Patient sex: M
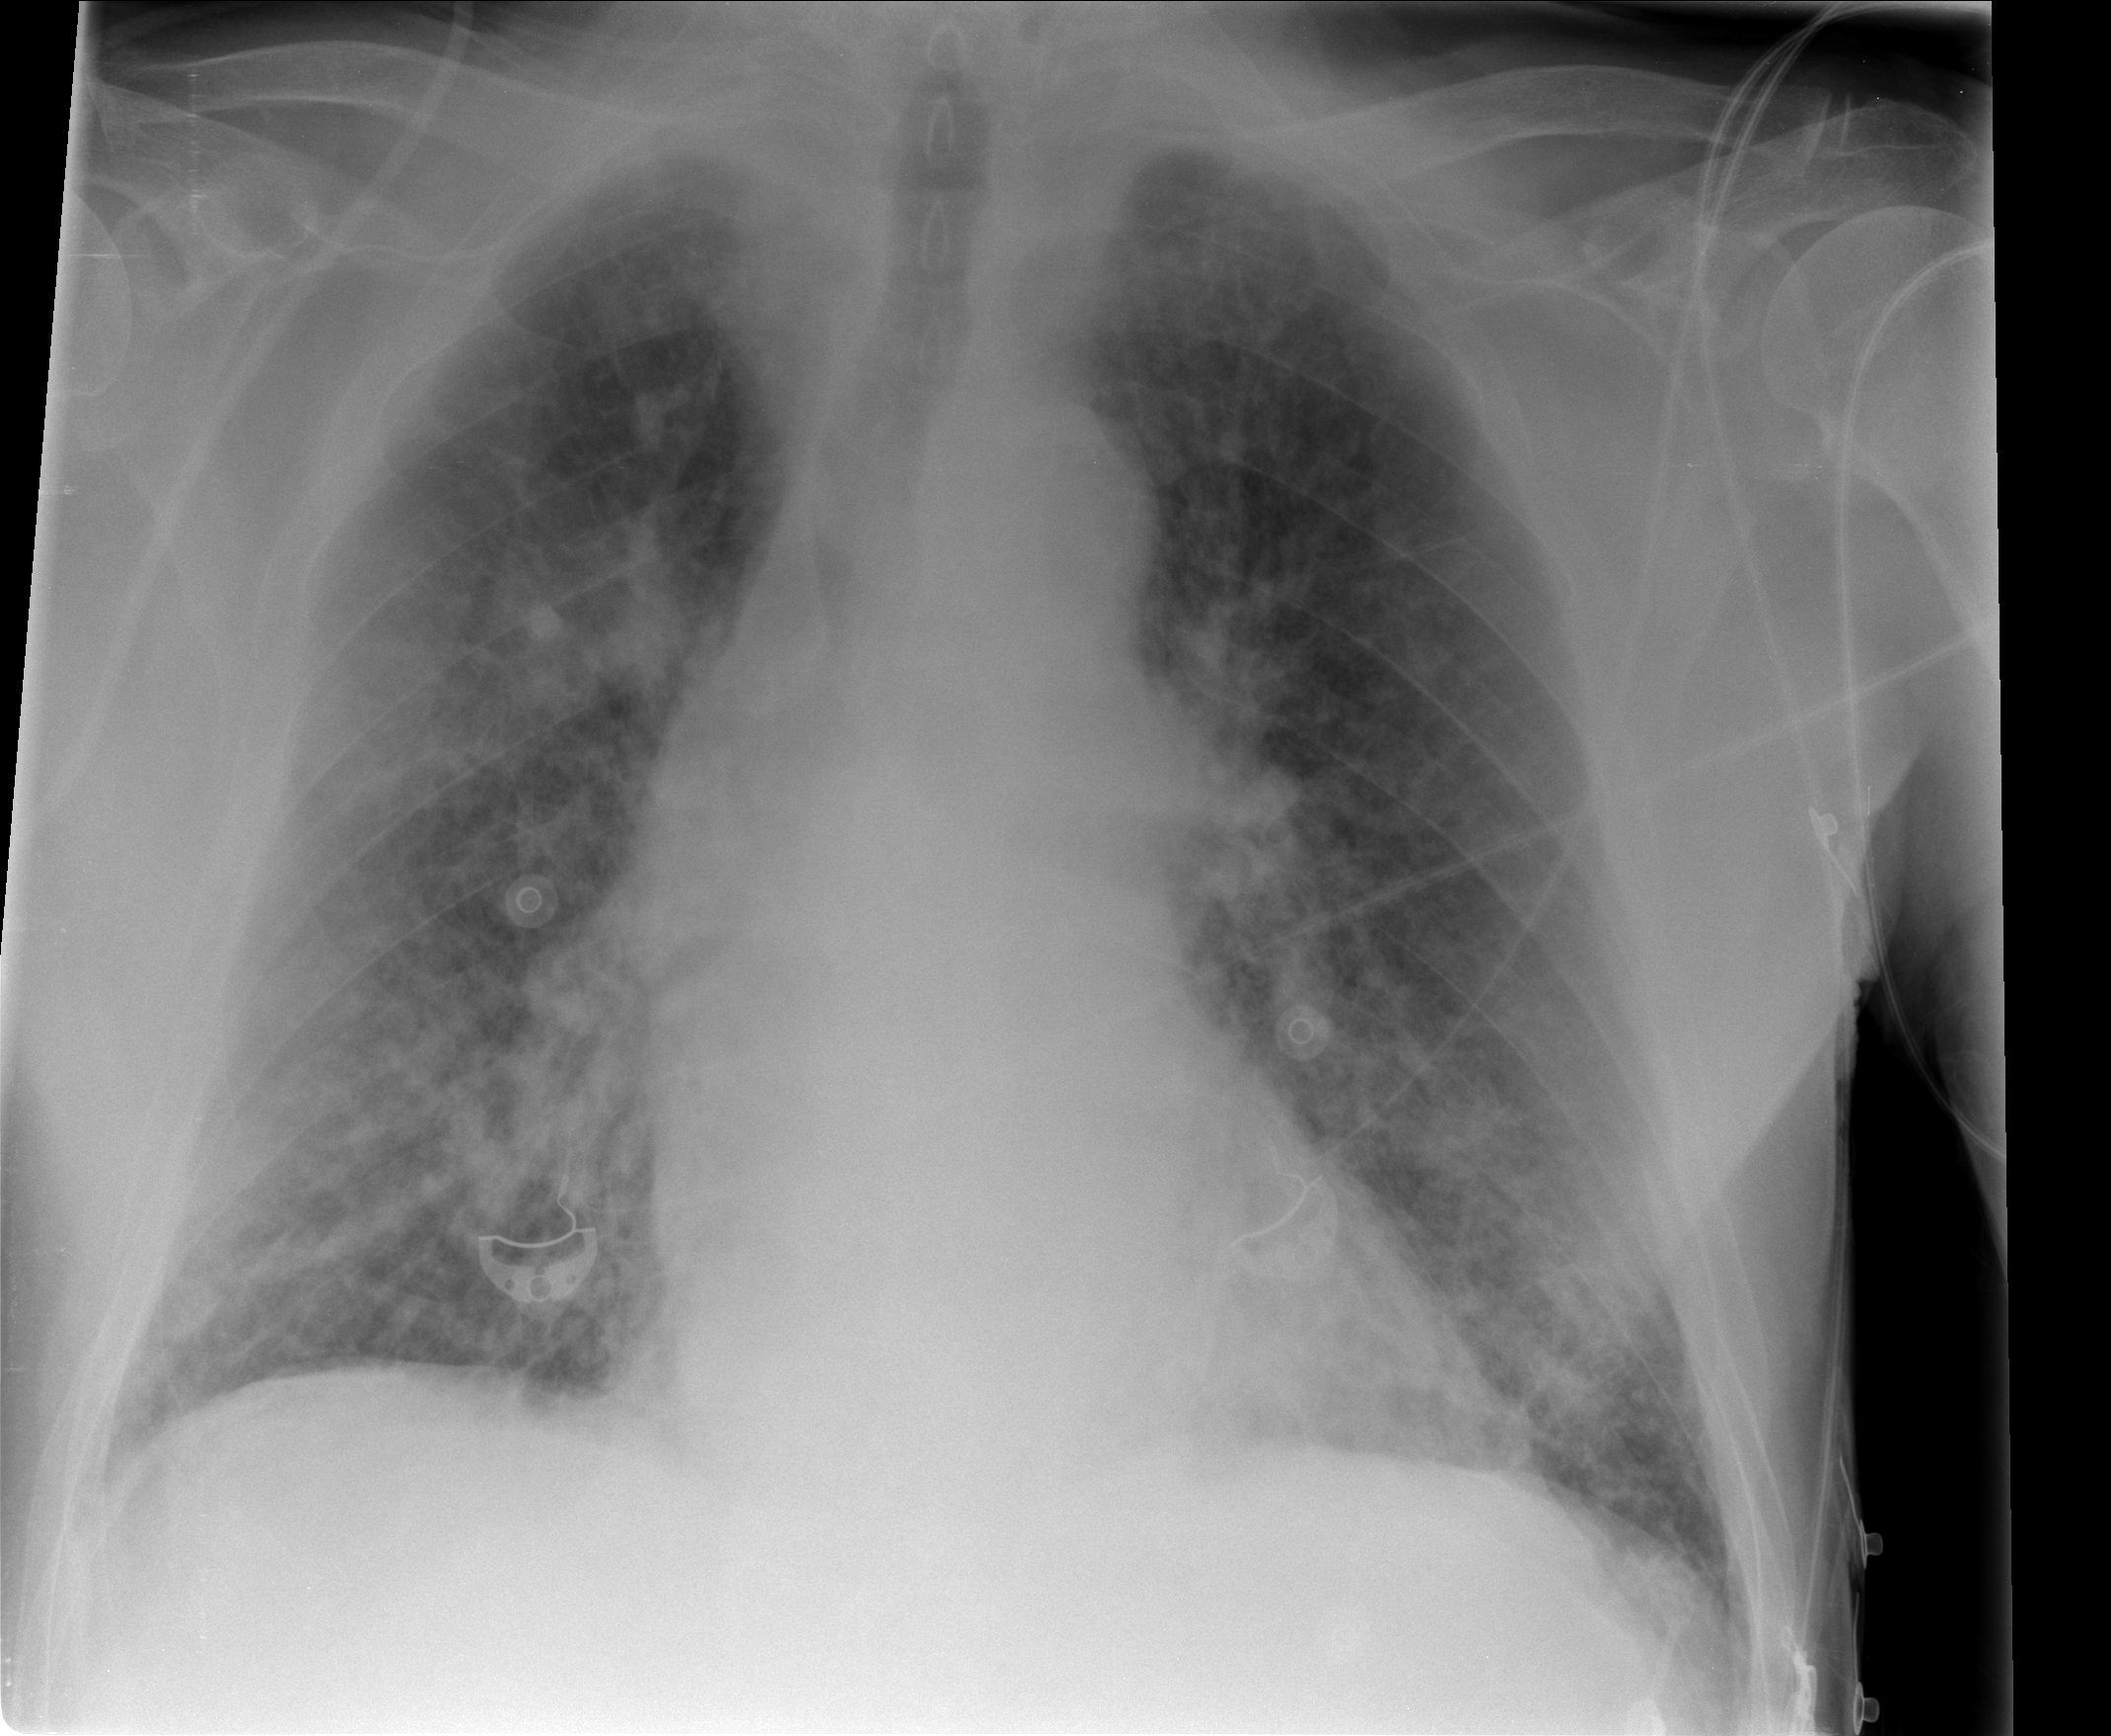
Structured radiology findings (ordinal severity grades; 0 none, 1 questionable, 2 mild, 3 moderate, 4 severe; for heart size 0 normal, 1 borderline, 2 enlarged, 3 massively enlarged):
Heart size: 0
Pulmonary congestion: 4
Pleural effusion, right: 0
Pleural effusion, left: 0
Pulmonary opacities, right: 3
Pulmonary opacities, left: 2
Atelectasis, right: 3
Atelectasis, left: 3